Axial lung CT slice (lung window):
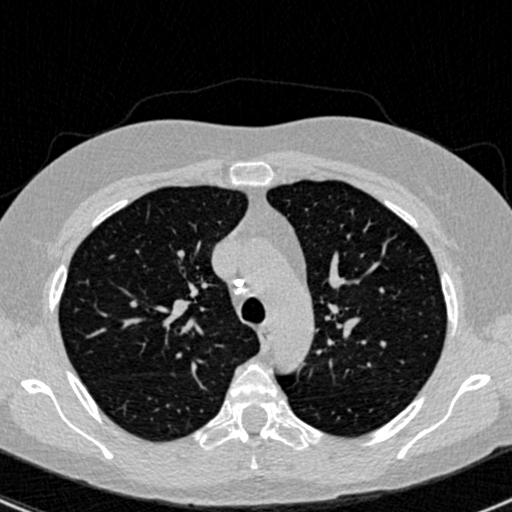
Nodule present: no